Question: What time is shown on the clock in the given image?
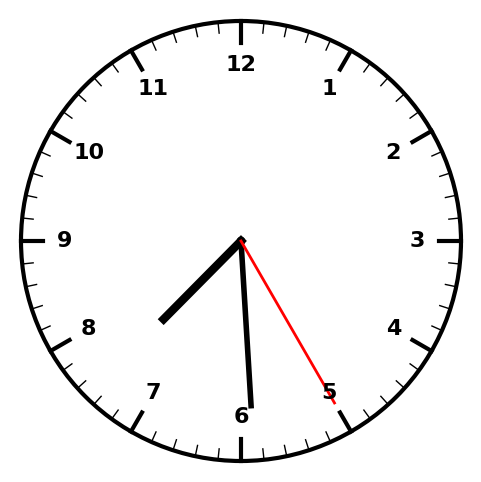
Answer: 07:29:25